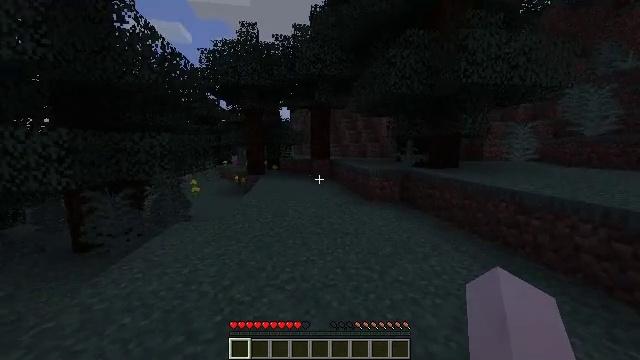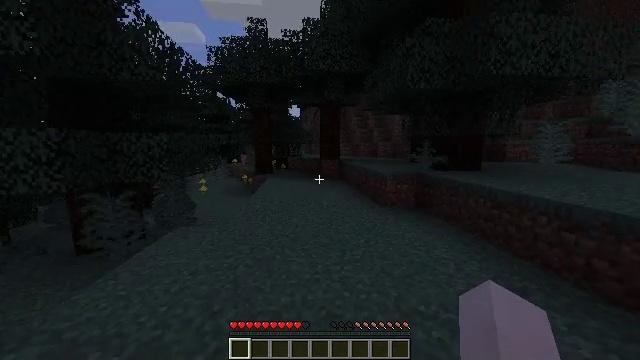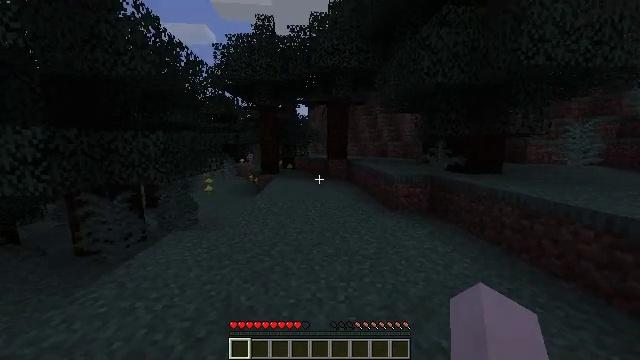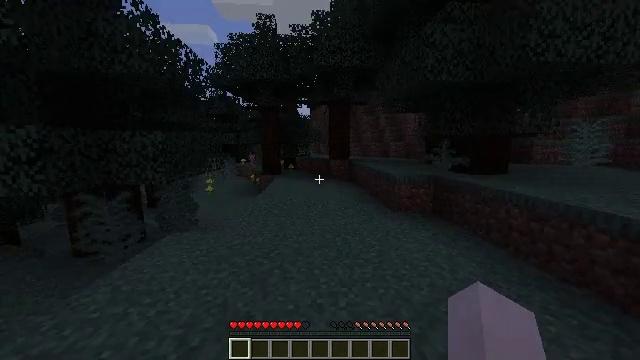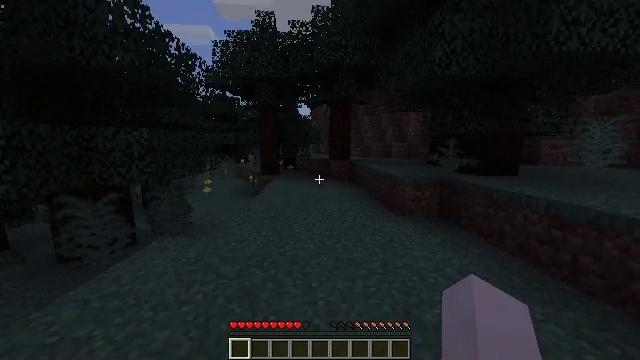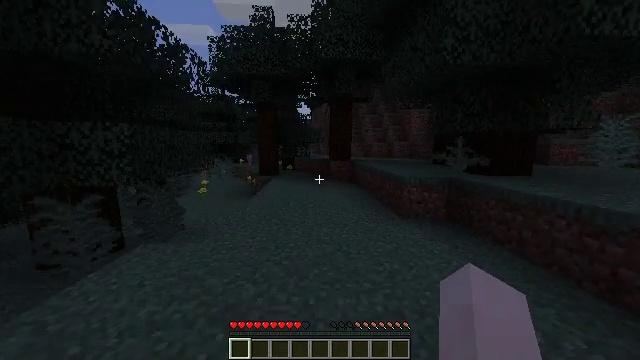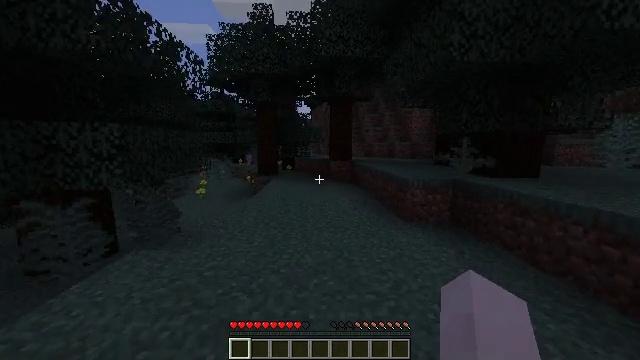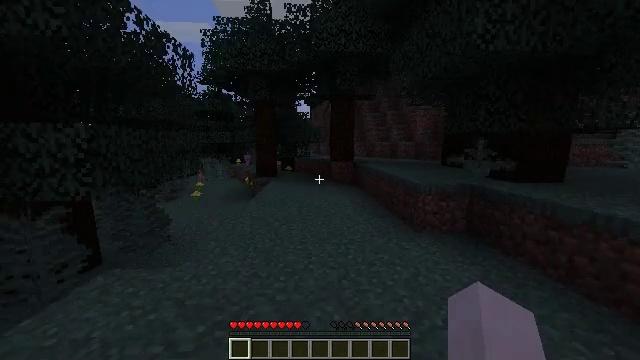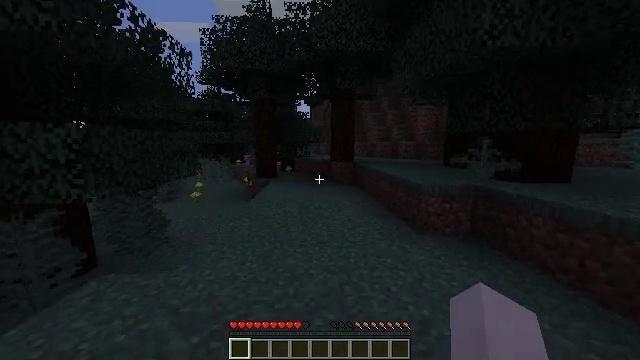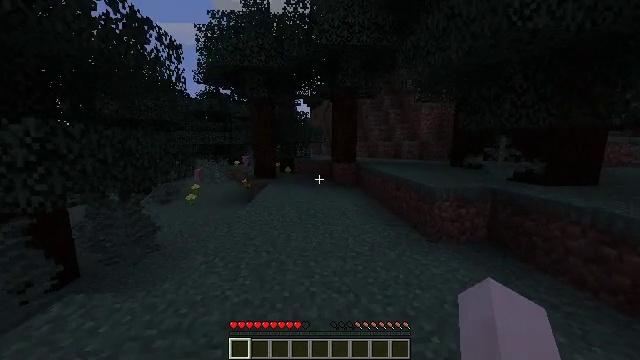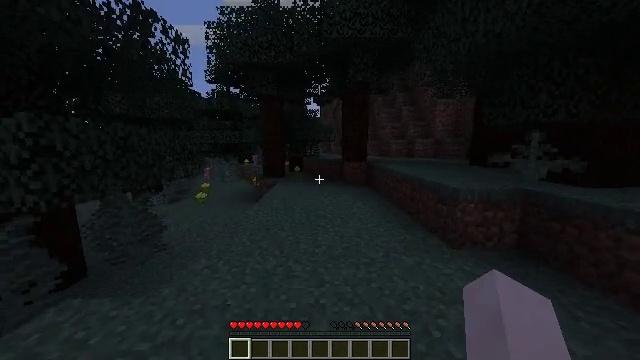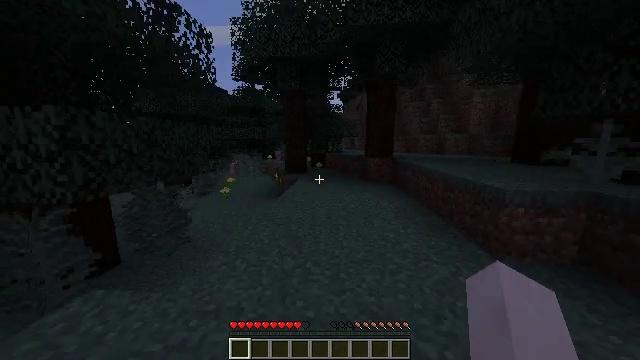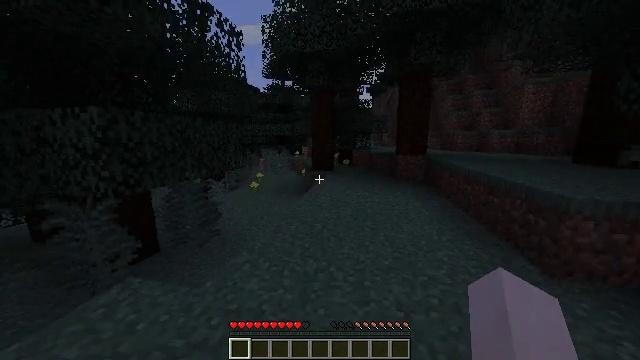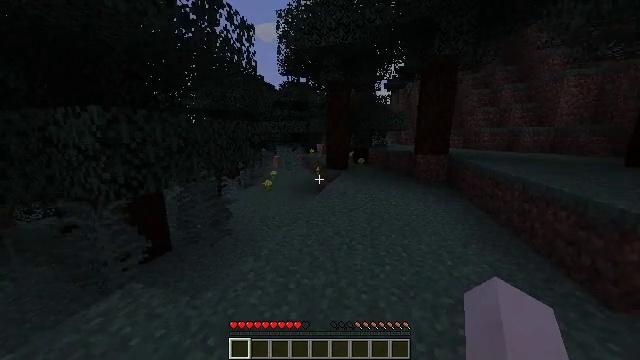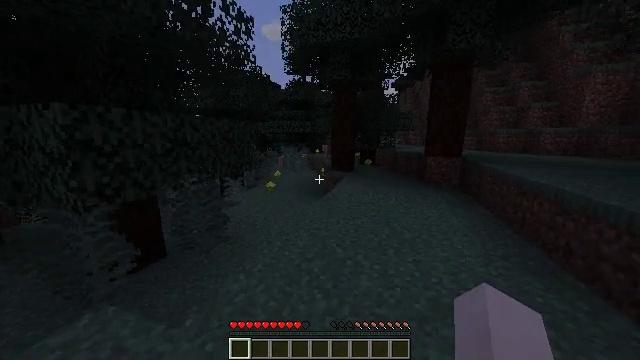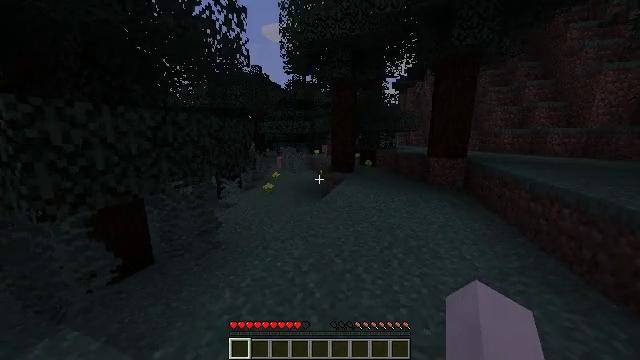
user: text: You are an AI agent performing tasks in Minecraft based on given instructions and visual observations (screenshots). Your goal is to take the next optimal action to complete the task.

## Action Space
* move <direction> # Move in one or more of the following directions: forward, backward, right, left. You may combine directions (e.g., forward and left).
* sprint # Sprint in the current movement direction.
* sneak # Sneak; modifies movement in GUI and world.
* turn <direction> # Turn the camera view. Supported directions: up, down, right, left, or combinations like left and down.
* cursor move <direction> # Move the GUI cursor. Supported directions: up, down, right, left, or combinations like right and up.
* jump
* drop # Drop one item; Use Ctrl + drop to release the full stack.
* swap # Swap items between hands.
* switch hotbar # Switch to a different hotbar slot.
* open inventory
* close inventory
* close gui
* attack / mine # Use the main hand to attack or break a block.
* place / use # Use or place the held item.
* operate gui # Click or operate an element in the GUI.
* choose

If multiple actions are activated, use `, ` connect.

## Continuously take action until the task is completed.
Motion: motion action
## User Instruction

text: Hold left button to gather the purple bed.
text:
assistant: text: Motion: move forward, sprint, turn left
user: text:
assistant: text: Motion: move forward, sprint, turn left
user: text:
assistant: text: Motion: move forward, sprint
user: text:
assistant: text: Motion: move forward, sprint
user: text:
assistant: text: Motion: move forward, sprint
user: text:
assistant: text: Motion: move forward, sprint
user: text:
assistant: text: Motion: move forward, sprint
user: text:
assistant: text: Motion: move forward, sprint
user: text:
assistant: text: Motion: move forward, sprint
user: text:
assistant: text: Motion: move forward, sprint, turn left
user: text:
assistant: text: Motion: move forward, sprint, turn left
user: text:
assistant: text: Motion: move forward, sprint, turn left
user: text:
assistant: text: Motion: move forward, sprint, turn left
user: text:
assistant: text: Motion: move forward, turn left
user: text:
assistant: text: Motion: move forward
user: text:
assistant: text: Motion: move forward
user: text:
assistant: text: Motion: move forward, sprint
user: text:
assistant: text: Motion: move forward, sprint
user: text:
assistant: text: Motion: move forward, sprint
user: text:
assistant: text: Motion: move forward, sprint
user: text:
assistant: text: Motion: move forward, sprint
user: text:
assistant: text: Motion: move forward, sprint
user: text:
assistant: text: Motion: move forward, sprint
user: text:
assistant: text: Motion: move forward, sprint
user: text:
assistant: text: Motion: move forward, sprint
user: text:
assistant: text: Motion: move forward, sprint
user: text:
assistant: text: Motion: move forward, sprint
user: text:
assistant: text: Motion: move forward, sprint
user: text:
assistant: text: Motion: move forward, sprint
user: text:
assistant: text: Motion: move forward, sprint